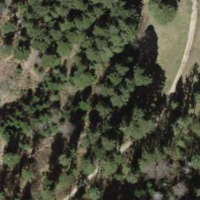
EUNIS habitat code: 43
Species observed at this site:
Clinopodium vulgare
Cardamine heptaphylla
Stachys sylvatica
Stachys alpina
Dactylorhiza maculata
Cirsium palustre
Euphorbia cyparissias